Field crop: tomato
Growth stage: 1
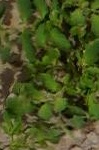
Species: tomato